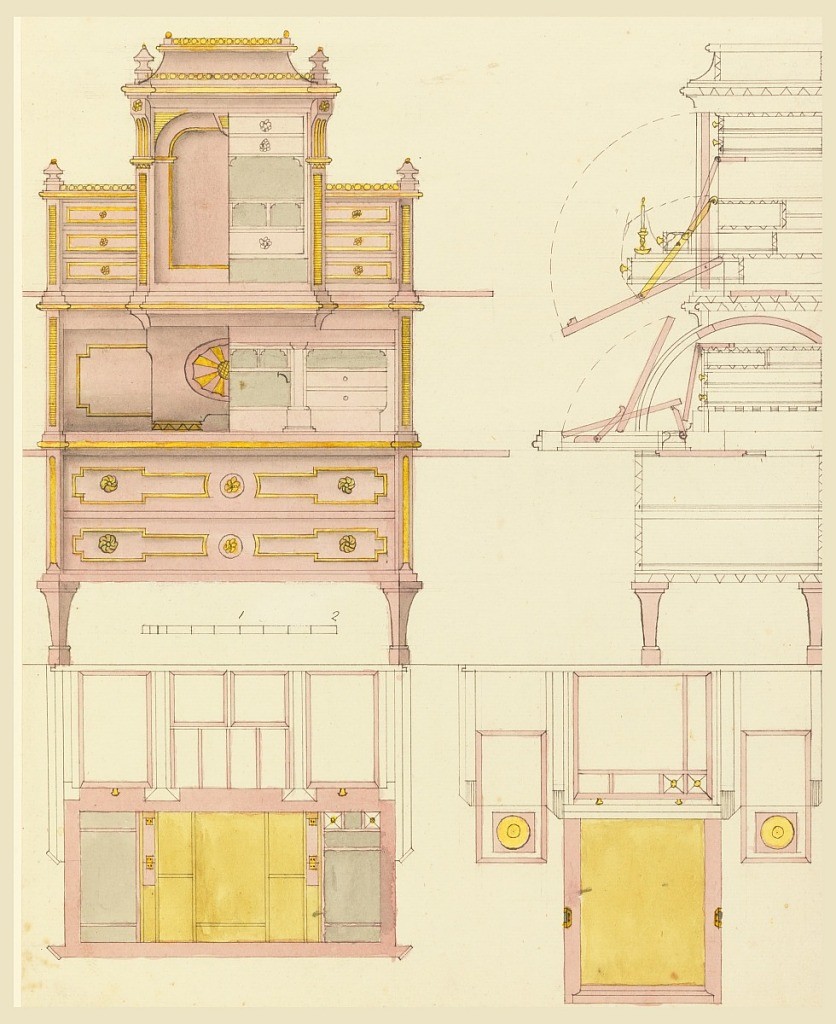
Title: Design for Mechanical Furniture: Desk
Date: ca. 1805
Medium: Graphite, pen and ink, brush and watercolor on paper
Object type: Drawing
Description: Upper left, front elevation of a desk. Upper section with center having flap opening to a compartmented interior with drawers and pigeon-holes, flanked by two lower sections with short drawers; center with flap opening to another series of compartments, and fitted for writing; below, two long drawers on legs. Upper right, details of construction, sections at two levels, shown from above. Scale at left.